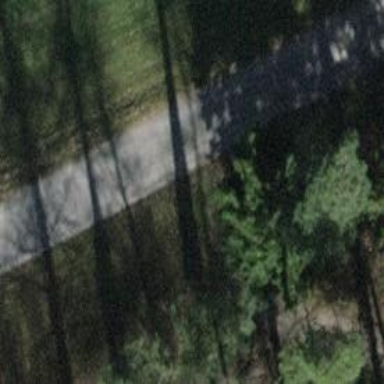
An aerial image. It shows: Gravel path.